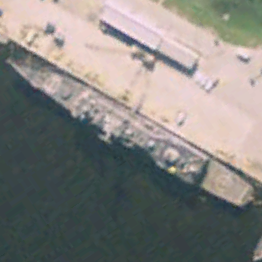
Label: cruiser